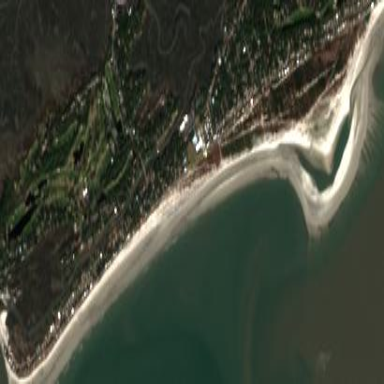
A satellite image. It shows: Beautiful beach with natural surroundings.